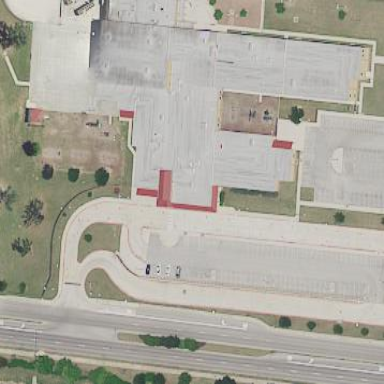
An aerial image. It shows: School.